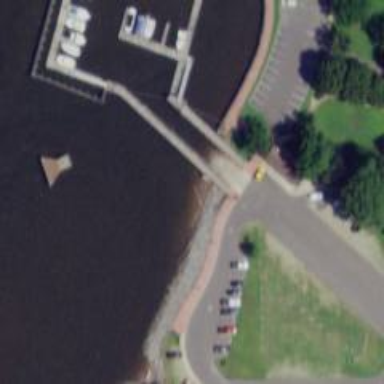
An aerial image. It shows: Slipway on leisure land.